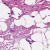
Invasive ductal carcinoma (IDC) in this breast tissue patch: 0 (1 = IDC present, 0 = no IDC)